Aerial crown-view tile of a tropical tree (Barro Colorado Island, Panama), acquired 20241112:
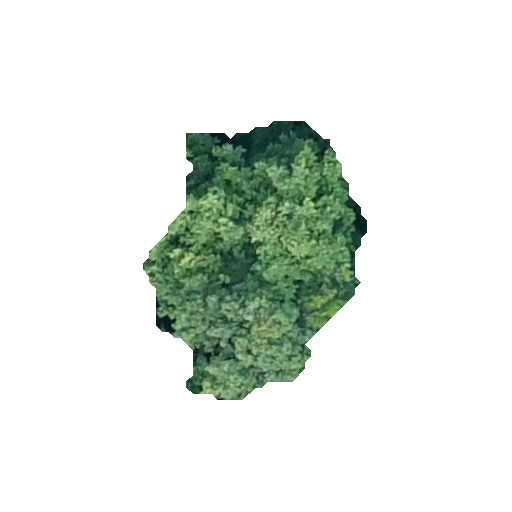
Species: Trichilia tuberculata
GBIF accepted scientific name: Trichilia tuberculata
Crown area: 65.871 m²